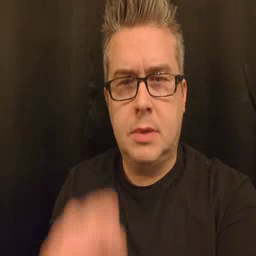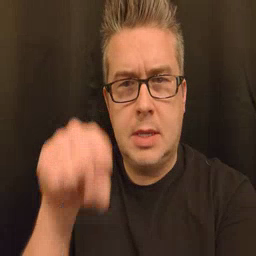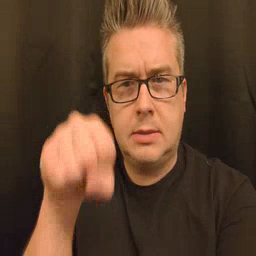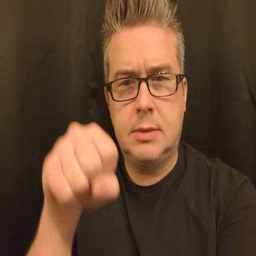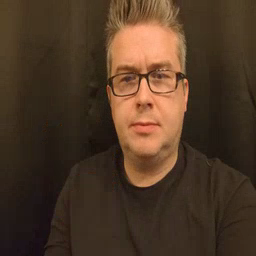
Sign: yes